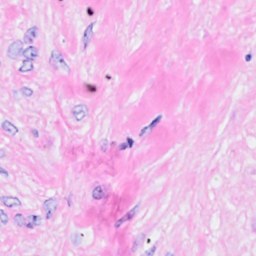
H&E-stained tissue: Breast